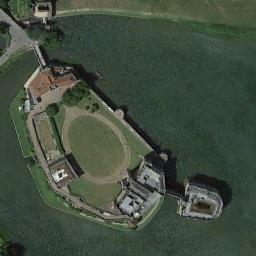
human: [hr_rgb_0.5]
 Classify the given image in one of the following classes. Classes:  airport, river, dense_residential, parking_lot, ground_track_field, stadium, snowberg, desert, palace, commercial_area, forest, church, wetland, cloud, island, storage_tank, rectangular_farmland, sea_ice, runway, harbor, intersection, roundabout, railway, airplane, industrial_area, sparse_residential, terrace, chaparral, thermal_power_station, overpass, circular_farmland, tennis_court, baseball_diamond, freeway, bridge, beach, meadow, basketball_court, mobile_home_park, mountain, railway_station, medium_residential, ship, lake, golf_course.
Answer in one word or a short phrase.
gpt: palace